Question: Initially when i try to add a string that have Single quotations the database used to return an error message..
So i added to that string before the query.
> After adding the addslashes, the String looks like this in DataBase.
For some reason the backslashes are not always inserted.

Please suggest me a method for handling quotes after going through this scenario
I already have a huge code, where if i use before insertion, i must also use after select query to remove \ in every result. This will result lot of changes in my controllers and models IN .
If i dont use addslashes or mysql_escape my database doesnot allow me to store single quotes.
I changed the charset to , but still of no use..
I also made sure that the charset in also contains .
Any suggestions for an efficient method?
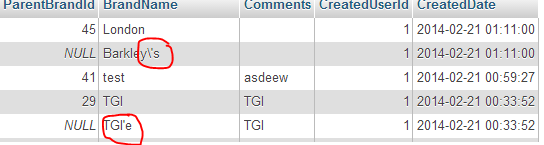
Answer: I found the solution, hope this will be helpful to others
> Update MySql to 5.5.3+ and use charset utf8mb4_general_ci.. Make sure
that the datatype is longtext
That's it. No need of using addslashes and stripslashes as far as i know.
It also supports emoji's
Thanks